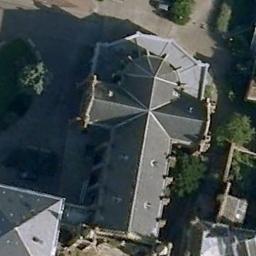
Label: church